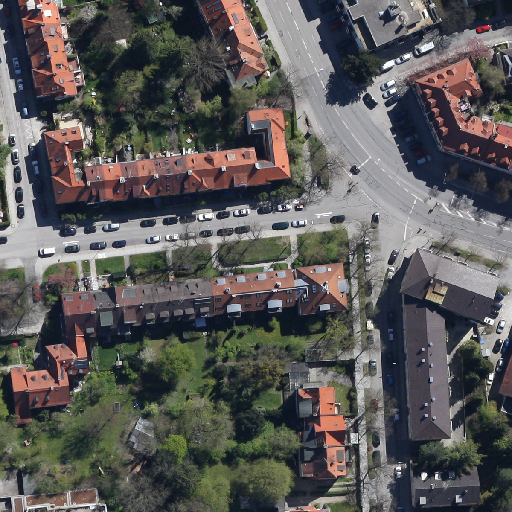
Referring expression: van in the parking area